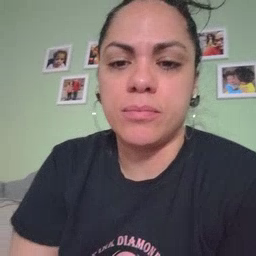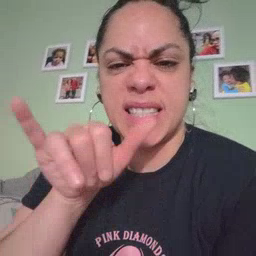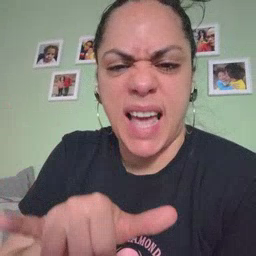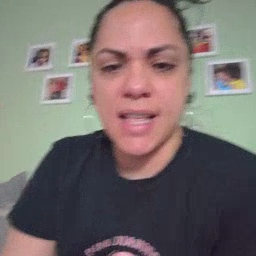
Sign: stay